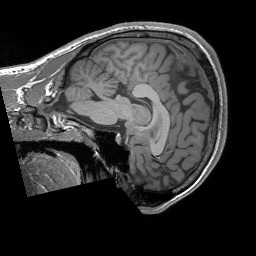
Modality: T1w
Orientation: sagittal
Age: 20
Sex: male
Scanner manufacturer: siemens
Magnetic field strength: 3 T
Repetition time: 1.9 s
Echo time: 0.00243 s